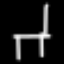
Label: chair